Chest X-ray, PA view. Patient: 34 years old, sex M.
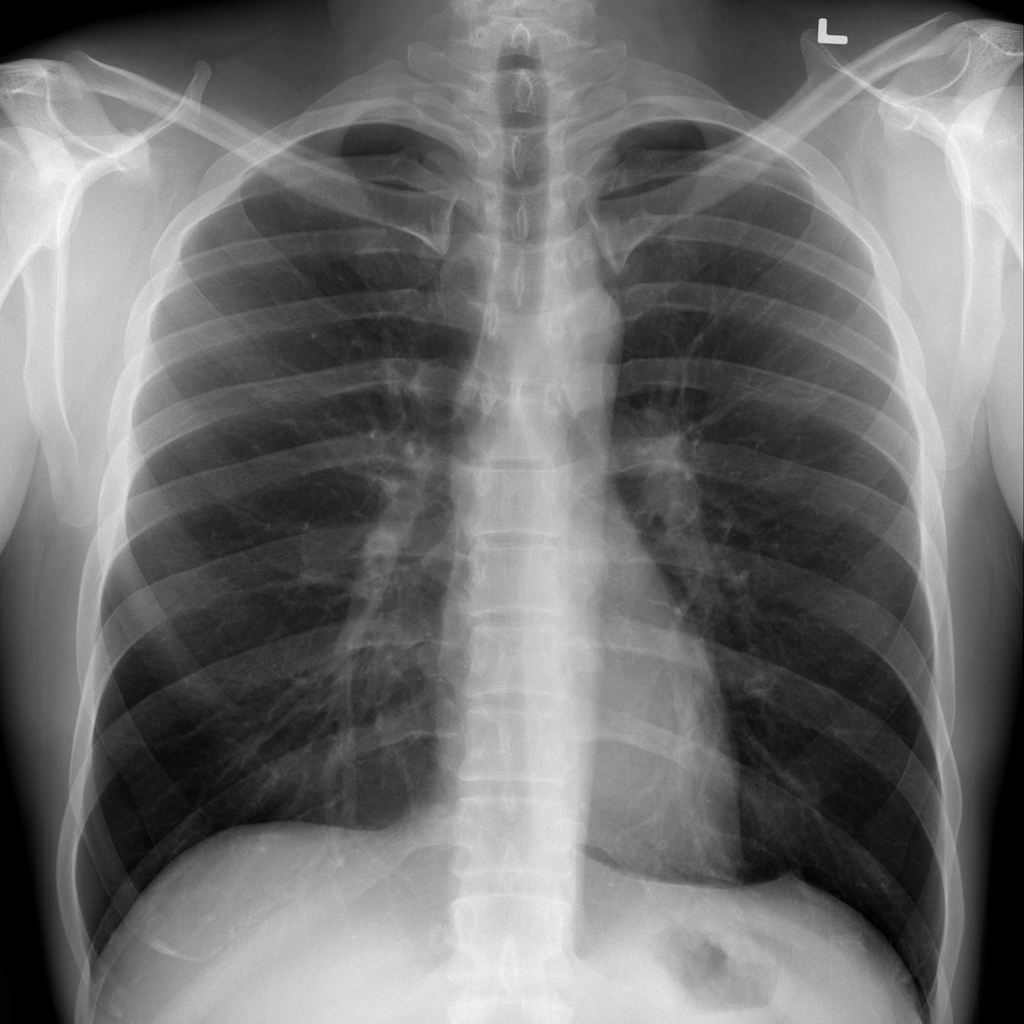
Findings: Infiltration